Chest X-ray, PA view. Patient: 58 years old, sex M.
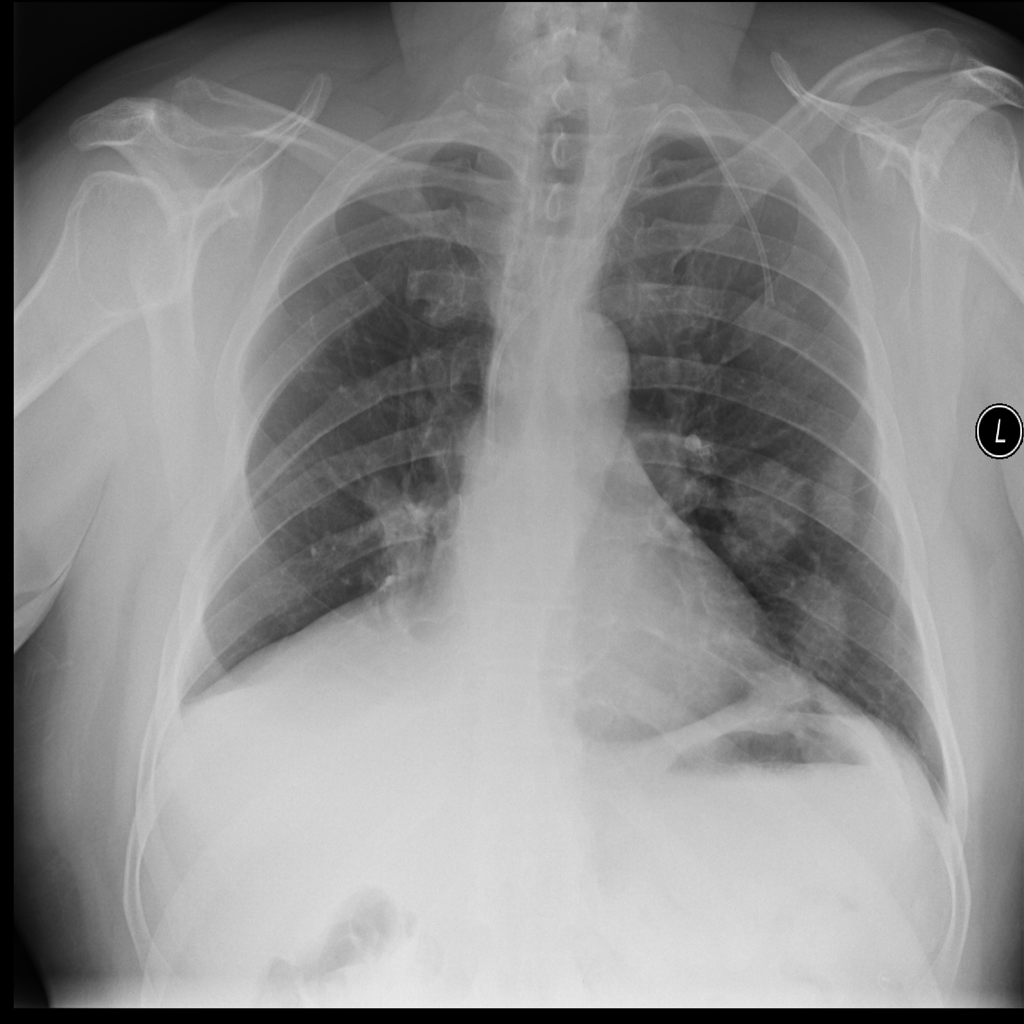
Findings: Mass, Nodule